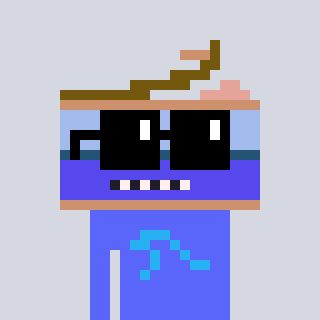
a pixel art character with square black sunglasses, a canned ham-shaped head and a purple-colored body on a cool background